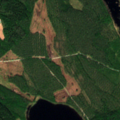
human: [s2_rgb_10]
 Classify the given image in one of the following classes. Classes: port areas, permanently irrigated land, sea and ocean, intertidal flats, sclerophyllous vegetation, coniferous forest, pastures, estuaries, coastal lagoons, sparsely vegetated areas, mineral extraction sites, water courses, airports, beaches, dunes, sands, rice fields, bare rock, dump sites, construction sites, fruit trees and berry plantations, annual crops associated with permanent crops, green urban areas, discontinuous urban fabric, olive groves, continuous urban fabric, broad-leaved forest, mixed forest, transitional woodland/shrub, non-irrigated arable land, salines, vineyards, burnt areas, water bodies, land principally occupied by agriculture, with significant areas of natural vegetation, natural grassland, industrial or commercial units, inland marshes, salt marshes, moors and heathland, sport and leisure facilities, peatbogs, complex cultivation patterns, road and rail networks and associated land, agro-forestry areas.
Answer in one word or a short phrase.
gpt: coniferous forest, water bodies